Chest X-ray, PA view. Patient: 58 years old, sex M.
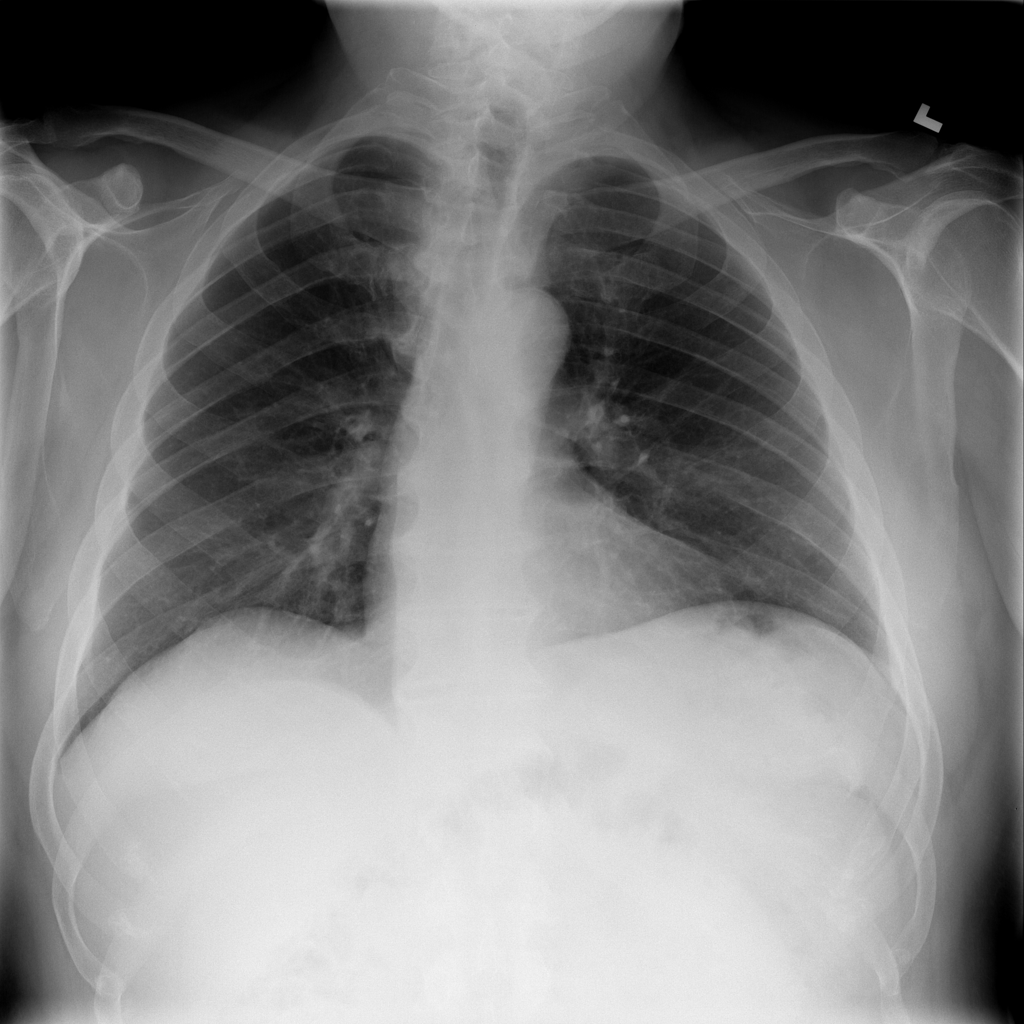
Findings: No Finding